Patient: sex M, age 68
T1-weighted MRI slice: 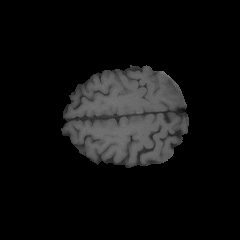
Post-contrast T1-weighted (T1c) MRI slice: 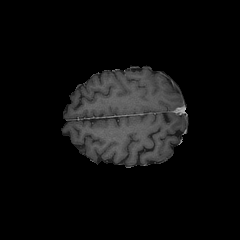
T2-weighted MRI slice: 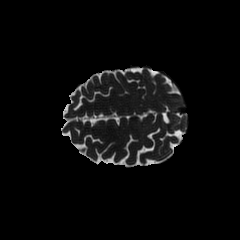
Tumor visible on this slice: no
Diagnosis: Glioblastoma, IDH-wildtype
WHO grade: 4